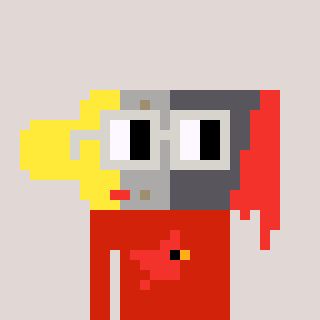
a pixel art character with square light gray glasses, a paintbrush-shaped head and a red-colored body on a warm background